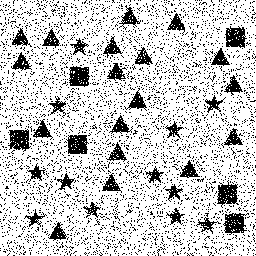
Squares: 6
Triangles: 18
Stars: 12
Total shapes: 36